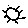
Label: sun